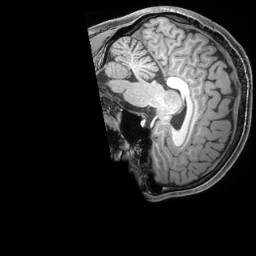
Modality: T1w
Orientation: sagittal
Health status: healthy
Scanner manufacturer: siemens
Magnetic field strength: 3 T
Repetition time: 2.4 s
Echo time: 0.00201 s